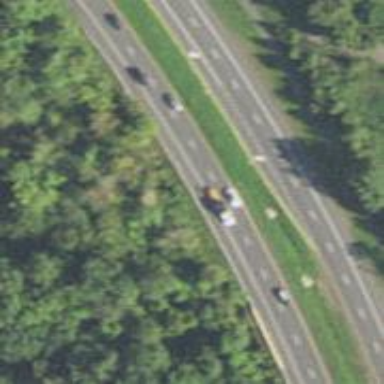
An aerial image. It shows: Expressway with asphalt surface classified as trunk highway.